Question: I am trying to build an email template in which i have to show some images to different mail client (eg.. outlook, thunderbird...). Now problem is when these clients does not allow to show image at that time broken image box is displaying which i don't want to display.
I had also refer
Refered link <URL>
Refered link <URL>
Refered link <URL>
but not able to find any proper output.
Note : I can not use div tag. I must have to use table tags.
CODE What I am using :
'''
<table style="background:#fff; width:600px; margin:auto auto;">
<tr>
<td>
<a href="http://www.sampleurl.com">
<img src="http://sampleimageurl.com/sampleimage.png" height="55" width="198" />
</a>
</td>
<td style="text-align:right;"><a href="http://www.sampleurl.com" target="_blank">
<span style="font-family:Myriad Pro; color:#0d5497; font-size:20px;">www.sampleurl.com</span>
</td>
</tr>
<!--<tr>
<td colspan="2" style="height:1px; background: #0d5497;"></td>
</tr>-->
'''
OUTPUT what i get.

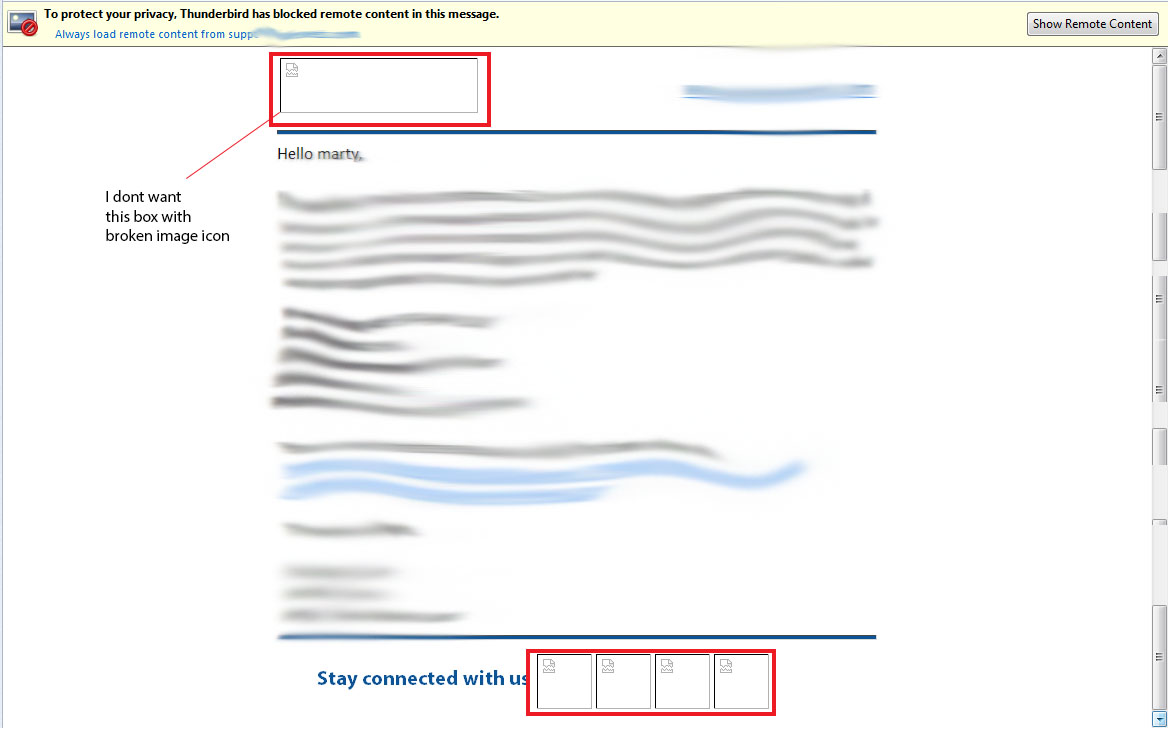
Answer: use 'alt' here for fallback
<URL>
html
'''
<img src="abc" alt="image" />
'''
'''
img {
width:200px;
height:200px;
}
'''
, if you dont want to show any 'alt text', just give a blank space.
<URL>
'''
<img src="abc" alt=" " />
'''